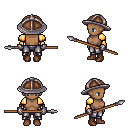
a pixel art fantasy rpg character, female body template, human, dark skin, gold arm armor, metal pants, white blonde short mohawk hairstyle, chain helm, metal gloves, brown shoes, spear, four views (front, back, left, right), 2x2 character sprite sheet, small pixel art, hard edges, no anti-aliasing